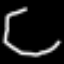
Label: octagon